Question: I am quite new to ionic, html and css. I'm trying to figure out how to make the button stay fixed when scrolling the page. Somehow the button does not stay fixed even when I state fixed value on css.
The button somehow does not stay fixed at the bottom

'''
.fix-bottom {
position: fixed;
width: 100%;
bottom: 0px;
left: 0px;
}
.d-flex {
display: flex;
align-items: center;
display: -webkit-box;
display: -webkit-flex;
display: -ms-flexbox;
display: flex;
-webkit-box-align: center;
-webkit-align-items: center;
-ms-flex-align: center;
}
'''
'''
<div class="fix-bottom btn-shadow ">
<div class="d-flex">
<button ion-button full (click)="addToCartProduct()" style="width: 50%; height: 45px;background-color: #3498db">ADD TO CART</button>
<button ion-button full style="width: 50%; height: 45px;background-color: #f53d3d;" (click)="proceedToCheckOut()">BUY NOW</button>
</div>
</div>
'''
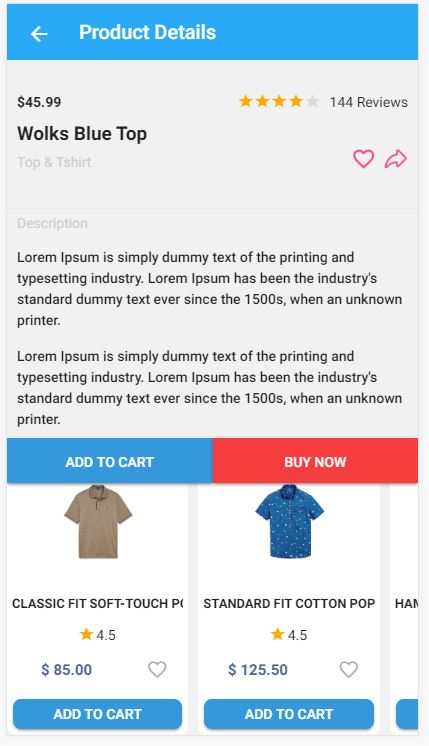
Answer: If you want to put your button in bottom of the page then, You need to put your button in like this way
'''
<ion-content>.... </ion-content>
<ion-footer>
<button ion-button full (click)="addToCartProduct()" style="width: 50%; height: 45px;background-color: #3498db">ADD
TO CART</button>
<button ion-button full style="width: 50%; height: 45px;background-color: #f53d3d;" (click)="proceedToCheckOut()">BUY
NOW</button>
</ion-footer>
'''
I have tried your code in this template and it's working.so please try this code.